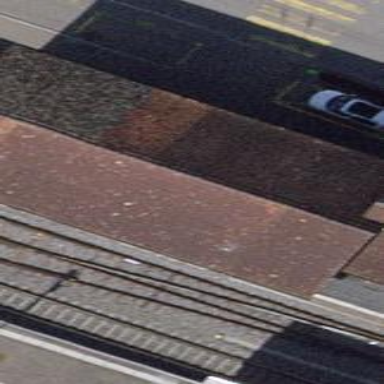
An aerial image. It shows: Train station building.